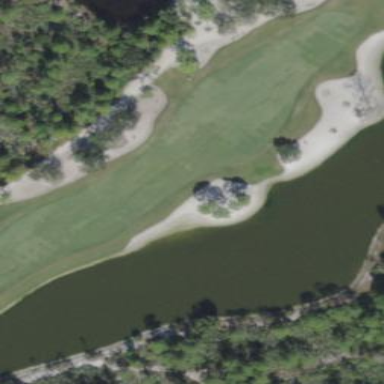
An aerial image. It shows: Rough area on grassy golf course.